Question: I am looking to use Facebook's API to filter posts using the /feed edge. The example below shows how it is done using Facebook's website, but would like to know if there was a way to achieve this using their Graph API?
When using GET using Graph Explorer, I can easily see a list of the posts by using the /group_id/feed.

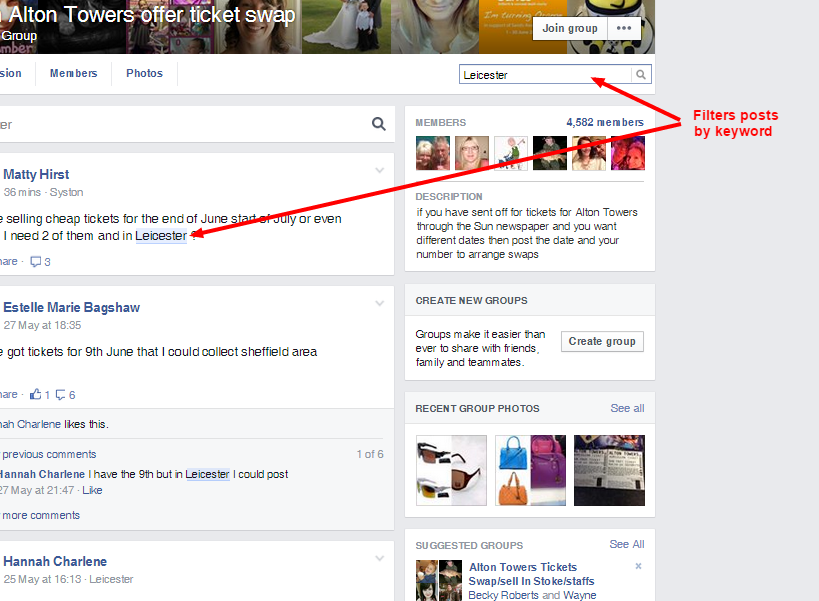
Answer: The Graph API does not allow that kind of filtering right now, so it is not possible. You can only use the feed endpoint to get ALL entries, cache them in a database and filter on your own.